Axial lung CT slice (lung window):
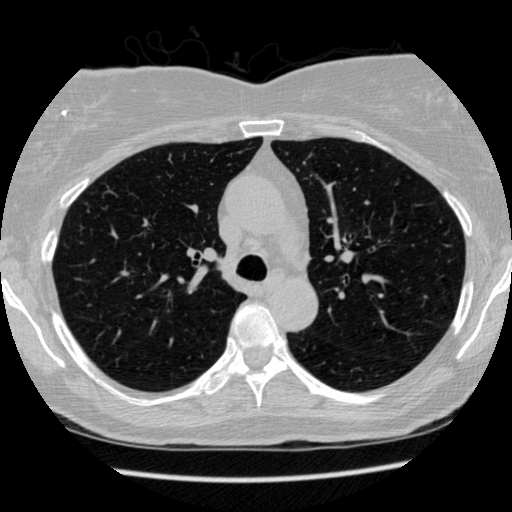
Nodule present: no